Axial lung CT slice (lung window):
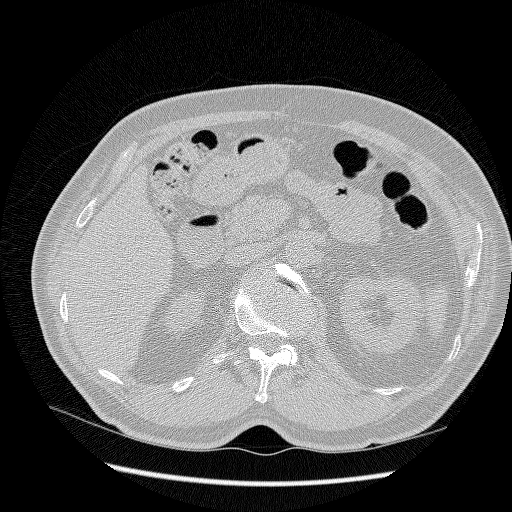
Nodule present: no